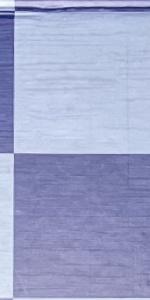
Label: Empty